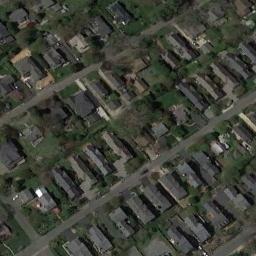
Label: residential